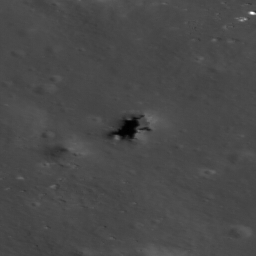
Pit: Picard 1
Host crater: Picard
Host type: impact_melt
Lunar coordinates: latitude 14.471, longitude 54.659